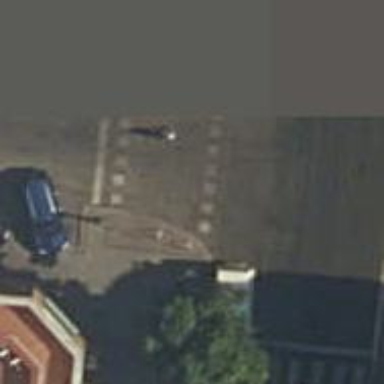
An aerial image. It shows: Road with traffic signals and zebra crossing with traffic signals.